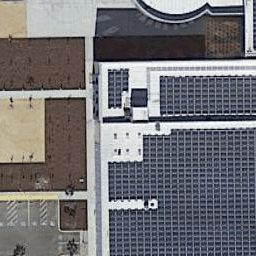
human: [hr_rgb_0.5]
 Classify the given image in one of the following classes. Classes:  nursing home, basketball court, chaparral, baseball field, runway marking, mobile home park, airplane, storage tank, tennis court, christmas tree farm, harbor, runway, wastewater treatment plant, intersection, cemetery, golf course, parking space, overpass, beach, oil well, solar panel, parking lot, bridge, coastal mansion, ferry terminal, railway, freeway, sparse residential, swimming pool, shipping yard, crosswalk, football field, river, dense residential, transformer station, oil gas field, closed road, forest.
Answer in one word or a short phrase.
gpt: solar panel